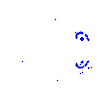
Particle: kaon